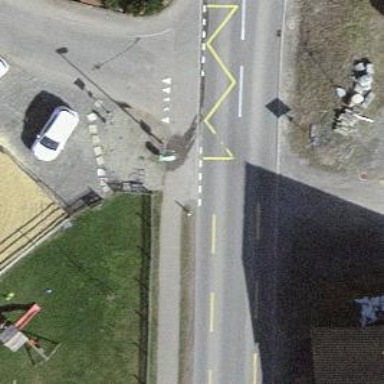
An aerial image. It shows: Public transport stop position.